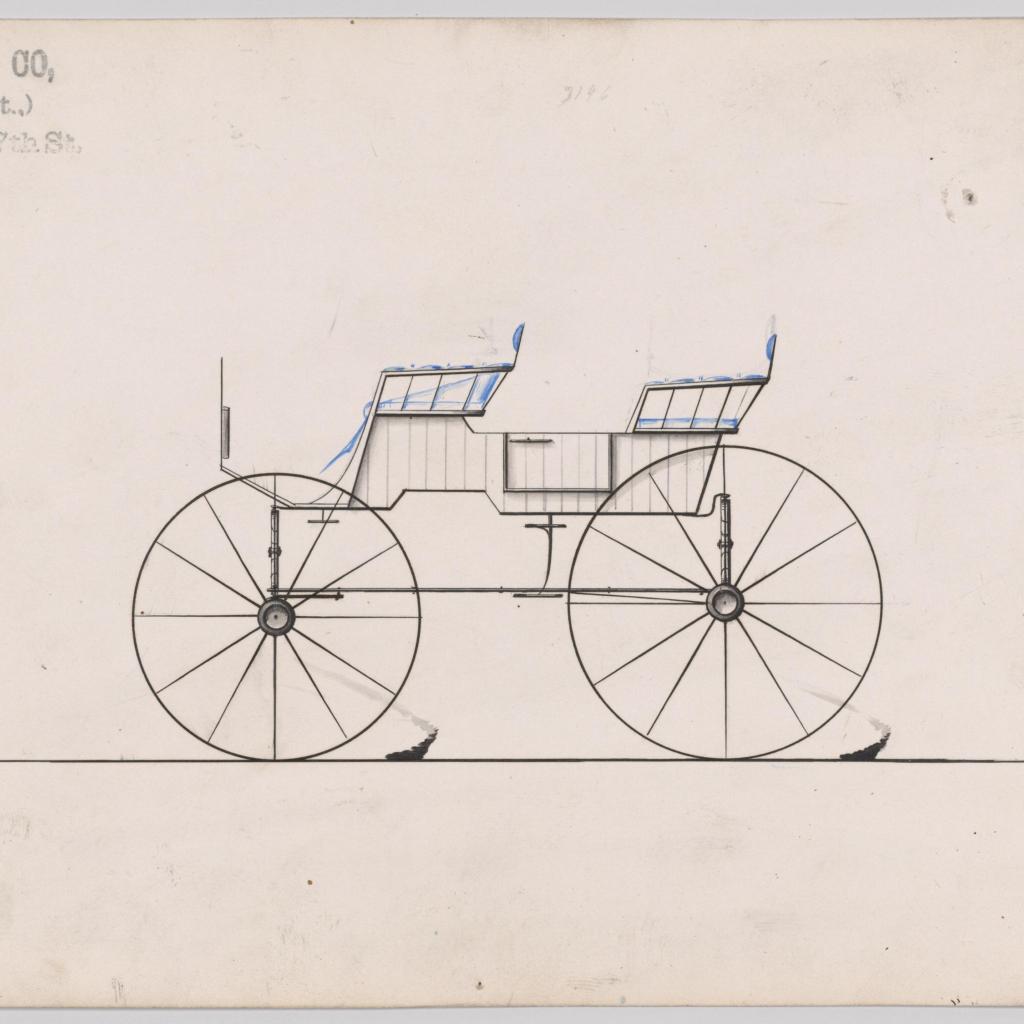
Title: Design for 4 seat Phaeton, no top, no. 3196a
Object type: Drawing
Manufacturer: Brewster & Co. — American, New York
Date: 1876
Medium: Pen and black ink, watercolor and gouache
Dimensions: Sheet: 6 1/8 x 9 1/16 in. (15.6 x 23 cm)
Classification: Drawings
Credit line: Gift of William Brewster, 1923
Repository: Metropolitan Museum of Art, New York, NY